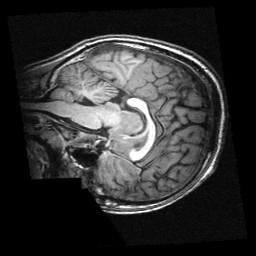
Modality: T1w
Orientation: sagittal
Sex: male